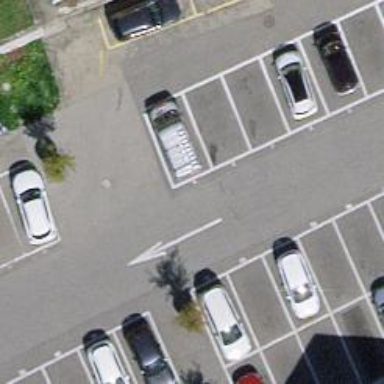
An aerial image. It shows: Asphalt parking aisle along service road.